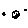
Label: moon